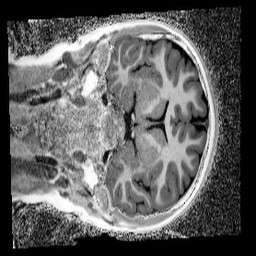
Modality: UNIT1_denoised
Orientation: coronal
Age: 9
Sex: female
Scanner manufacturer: siemens
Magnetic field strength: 3 T
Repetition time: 4 s
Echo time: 0.00299 s